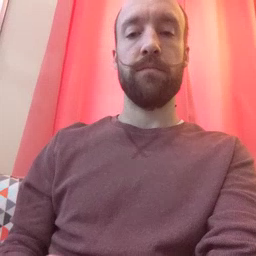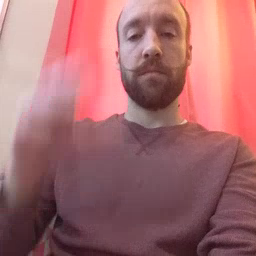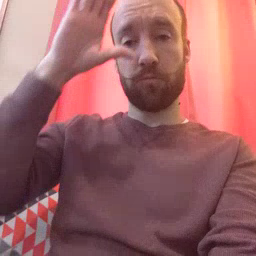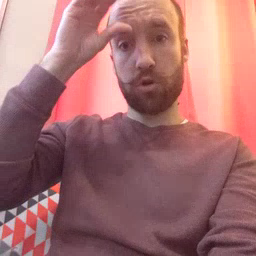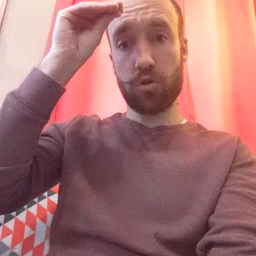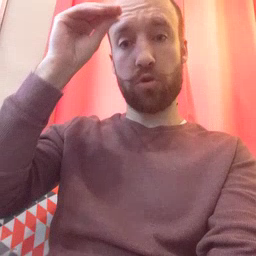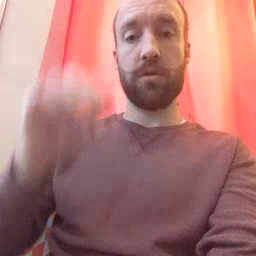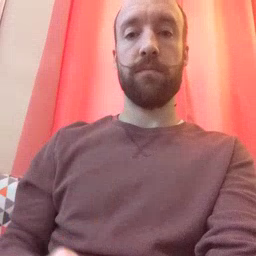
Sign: boy